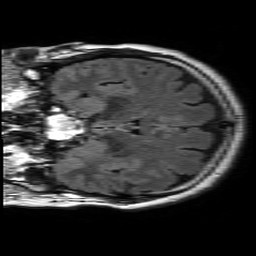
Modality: FLAIR
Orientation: coronal
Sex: female
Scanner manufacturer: philips
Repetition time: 11 s
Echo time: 0.125 s